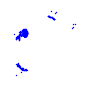
Particle: proton